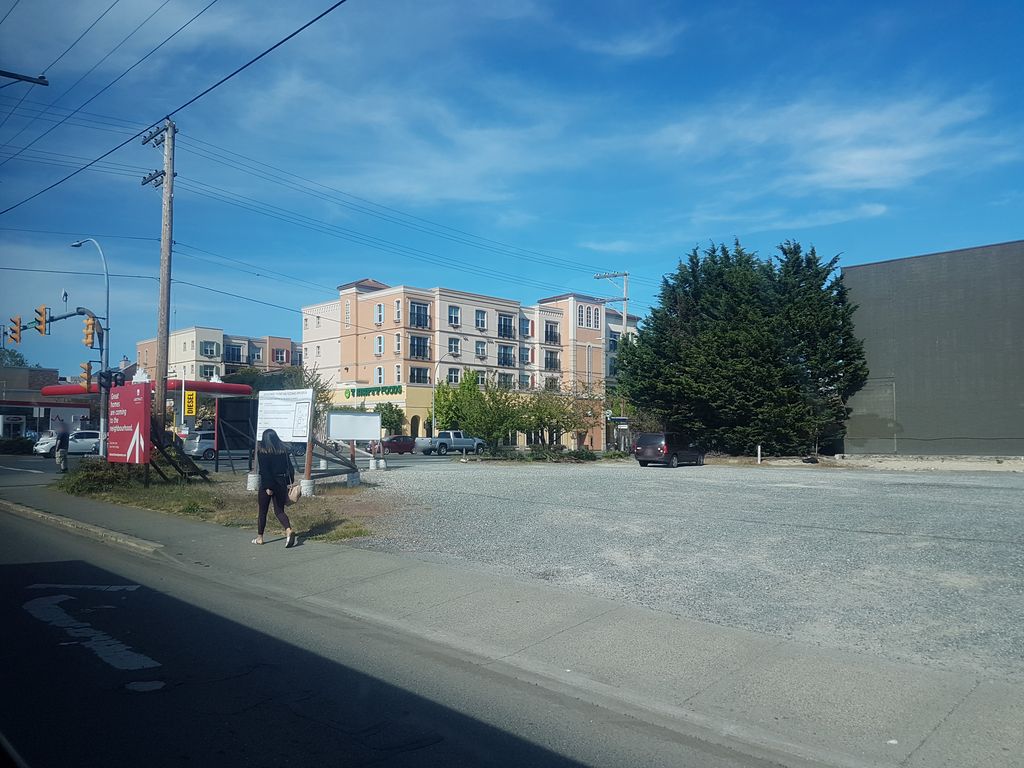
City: victoria